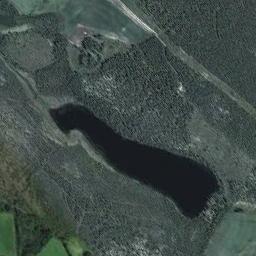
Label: lake